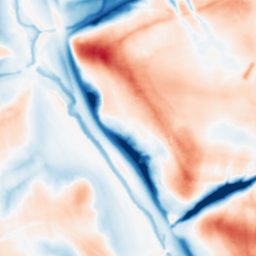
Category: multiscale
Decomposition family: dog_multiscale
Decomposition parameters: sigma_ratio: 2
n_scales: 4
base_sigma: 1
Upsampling method: sinc_hamming
Upsampling parameters: scale: 4
kernel_size: 8
Upsampling scale: 4